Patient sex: F
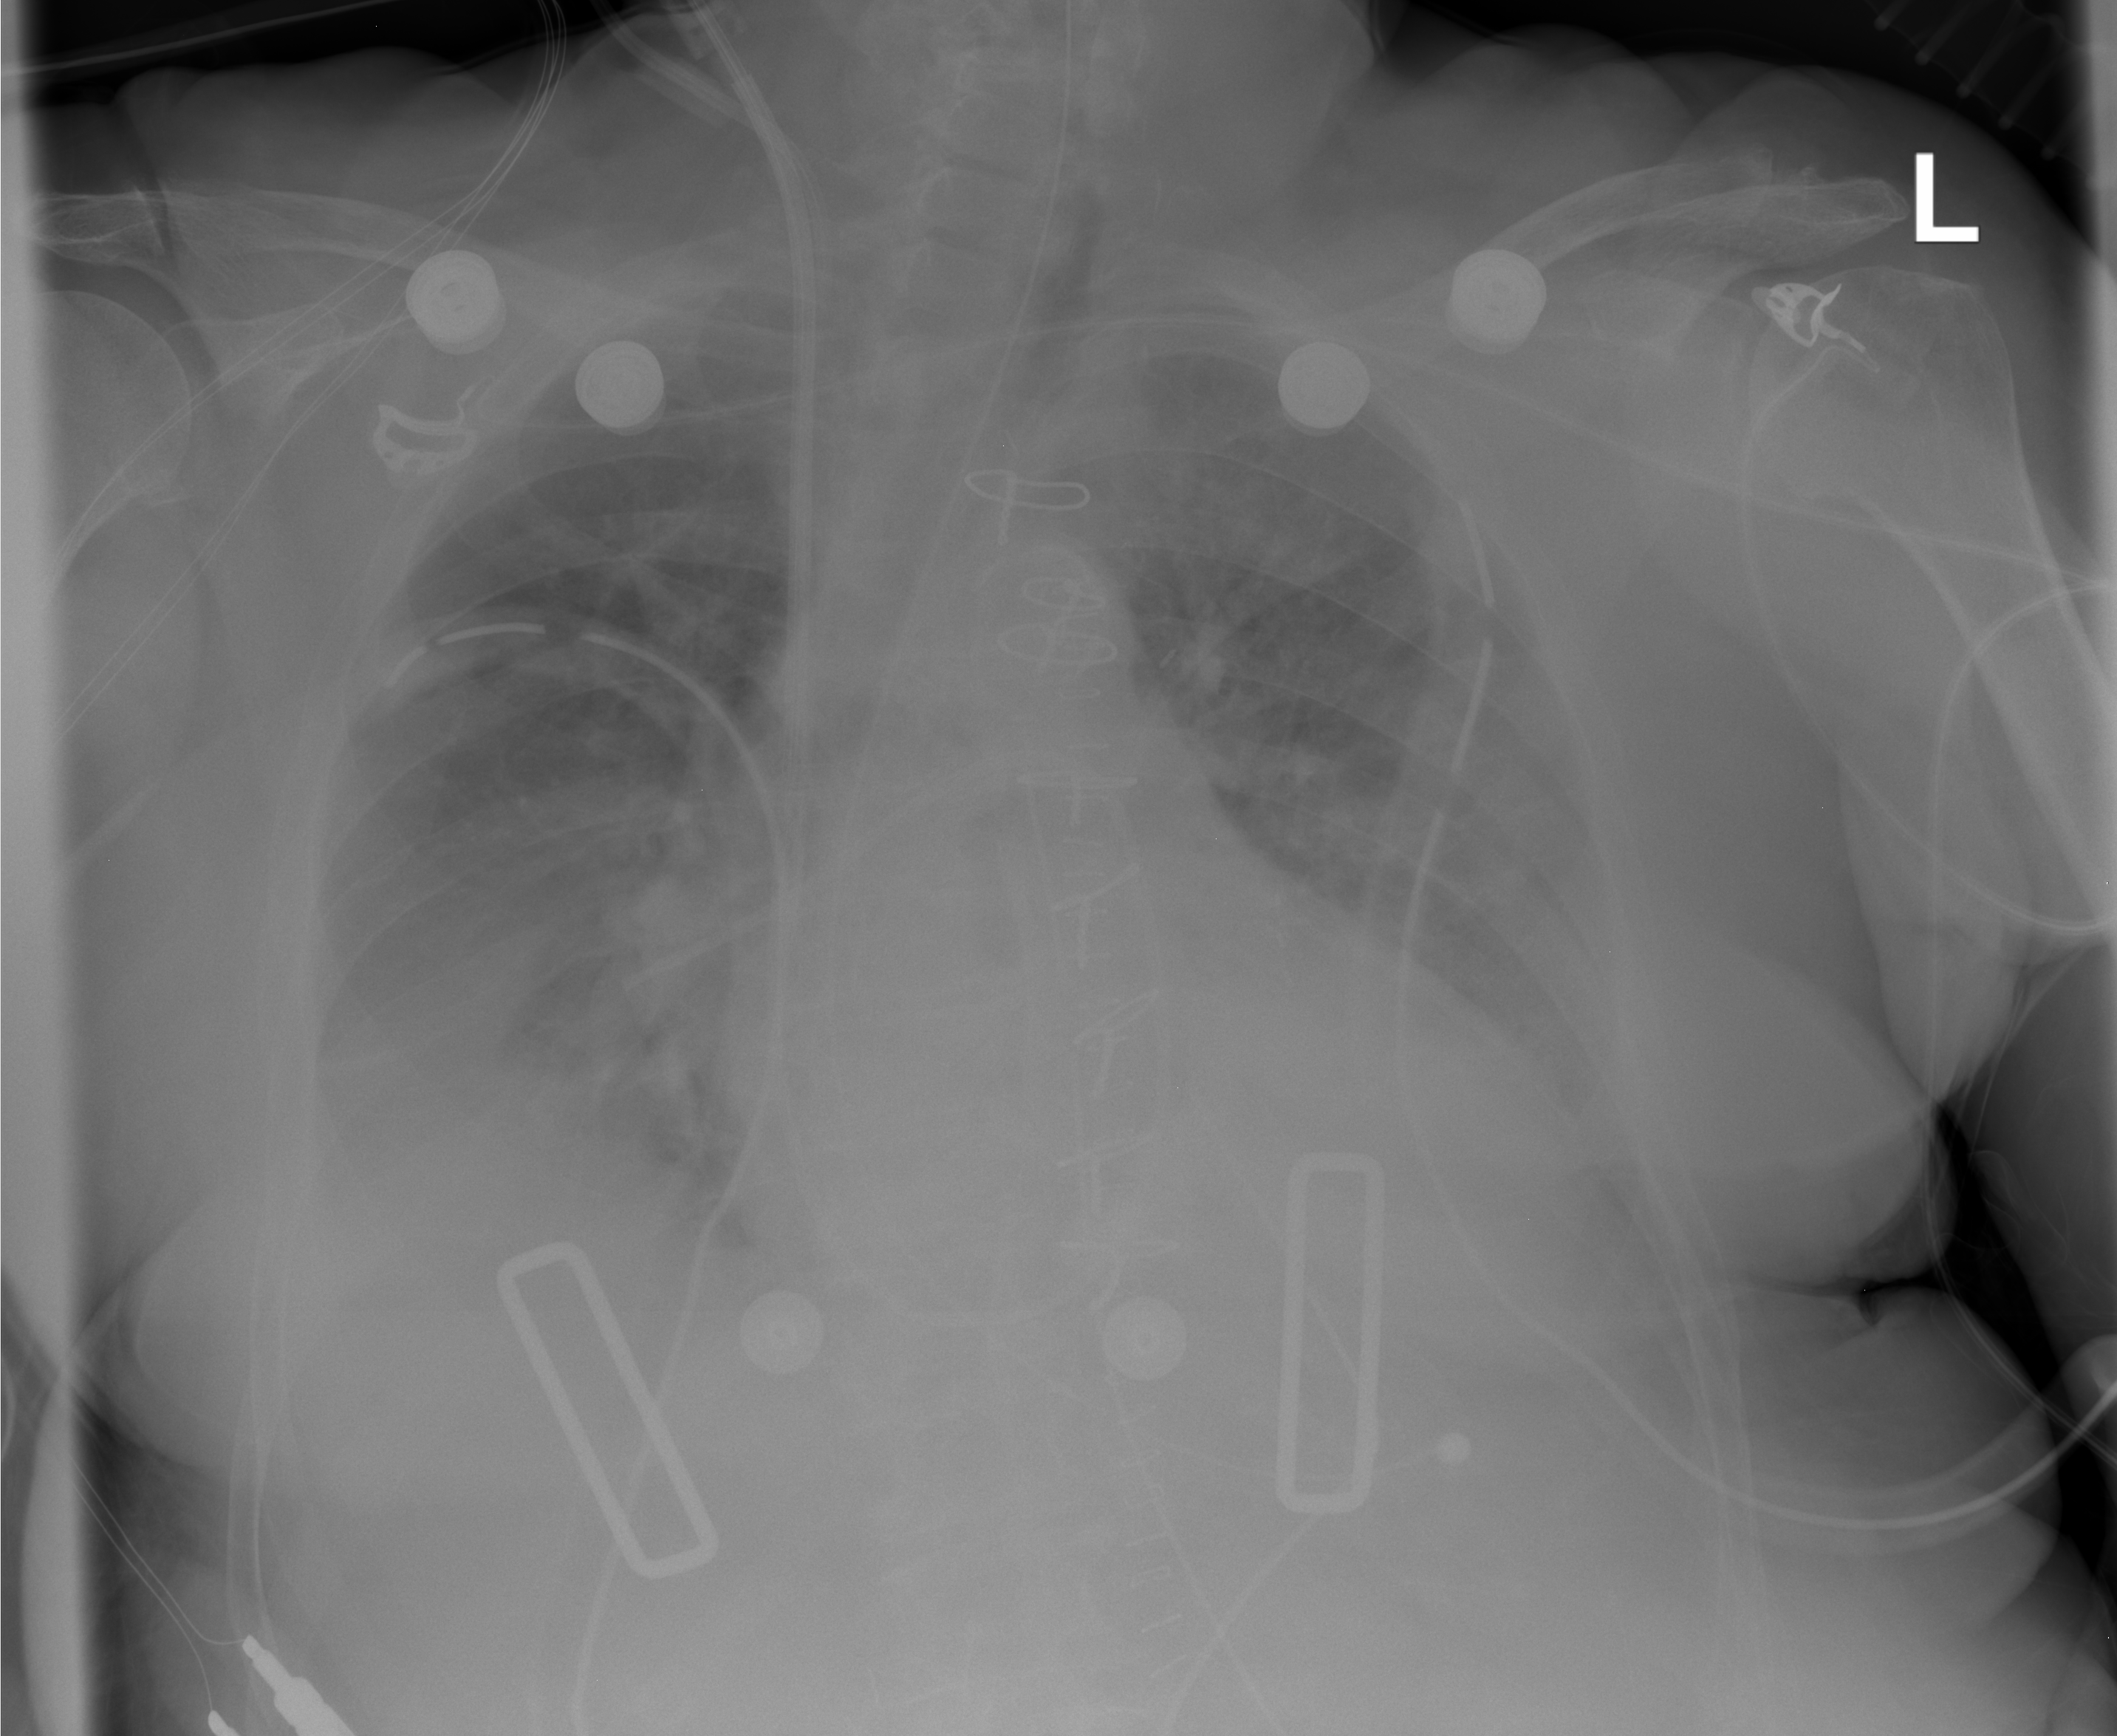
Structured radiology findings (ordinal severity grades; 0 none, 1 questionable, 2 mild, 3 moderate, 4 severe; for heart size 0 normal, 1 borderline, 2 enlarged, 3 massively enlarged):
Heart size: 2
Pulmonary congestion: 2
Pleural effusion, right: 2
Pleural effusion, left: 2
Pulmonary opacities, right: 2
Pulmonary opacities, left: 2
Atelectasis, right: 2
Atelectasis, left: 2